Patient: sex M, age 65
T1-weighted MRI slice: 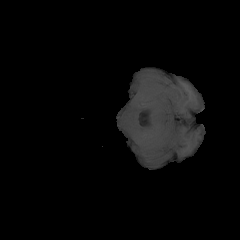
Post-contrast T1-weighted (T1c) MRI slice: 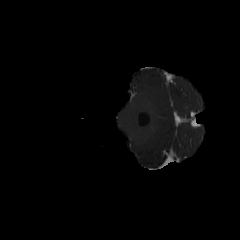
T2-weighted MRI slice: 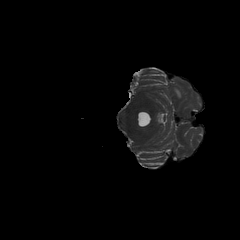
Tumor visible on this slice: yes
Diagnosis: Glioblastoma, IDH-wildtype
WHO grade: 4